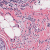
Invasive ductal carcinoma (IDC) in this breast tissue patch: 0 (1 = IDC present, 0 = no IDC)